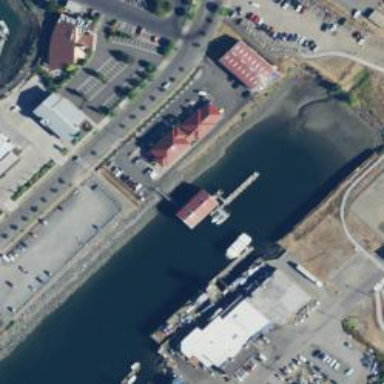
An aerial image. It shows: Man-made pier.